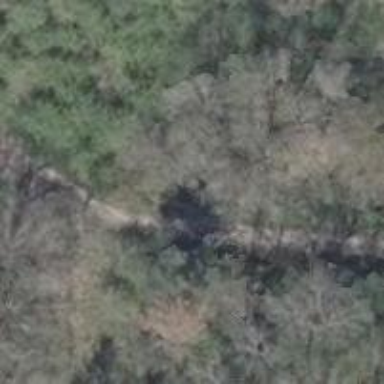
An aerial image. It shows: Dirt track road with grade 4 tracktype.